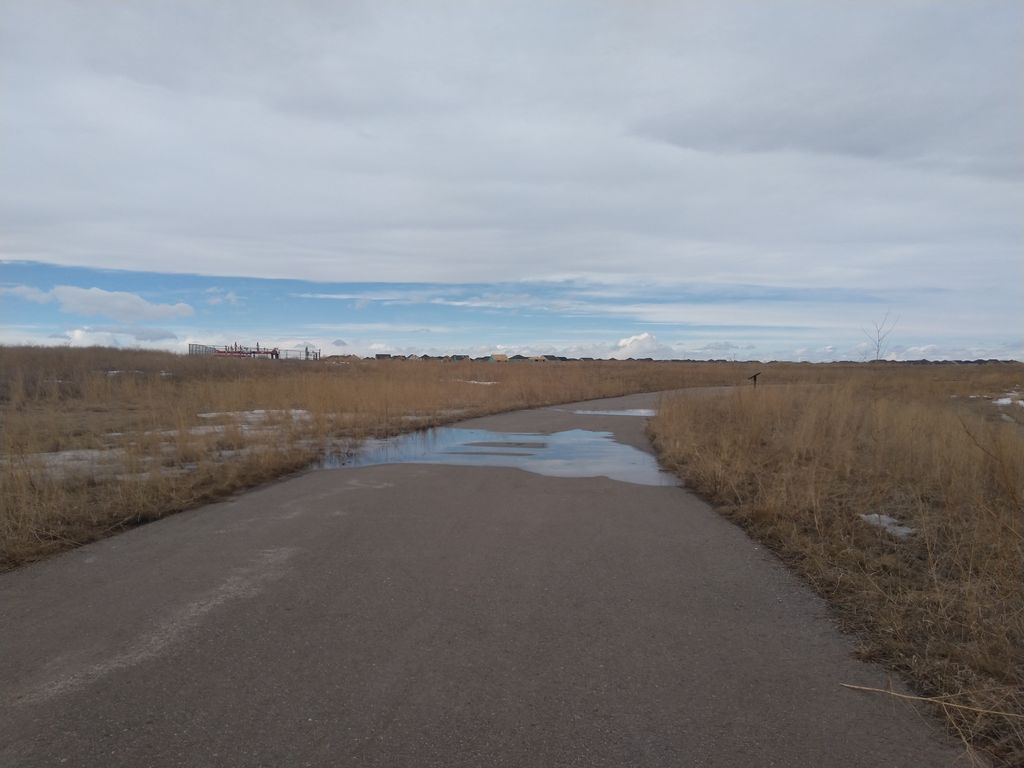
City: calgary